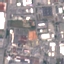
Land use / land cover: Industrial